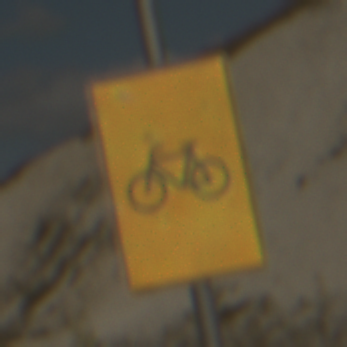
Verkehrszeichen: RadverkehrOhnePfeilsymbol
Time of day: Midday
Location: Outdoor (Beach)
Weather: PartlyCloudy
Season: NotSpecified
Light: Natural